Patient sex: F
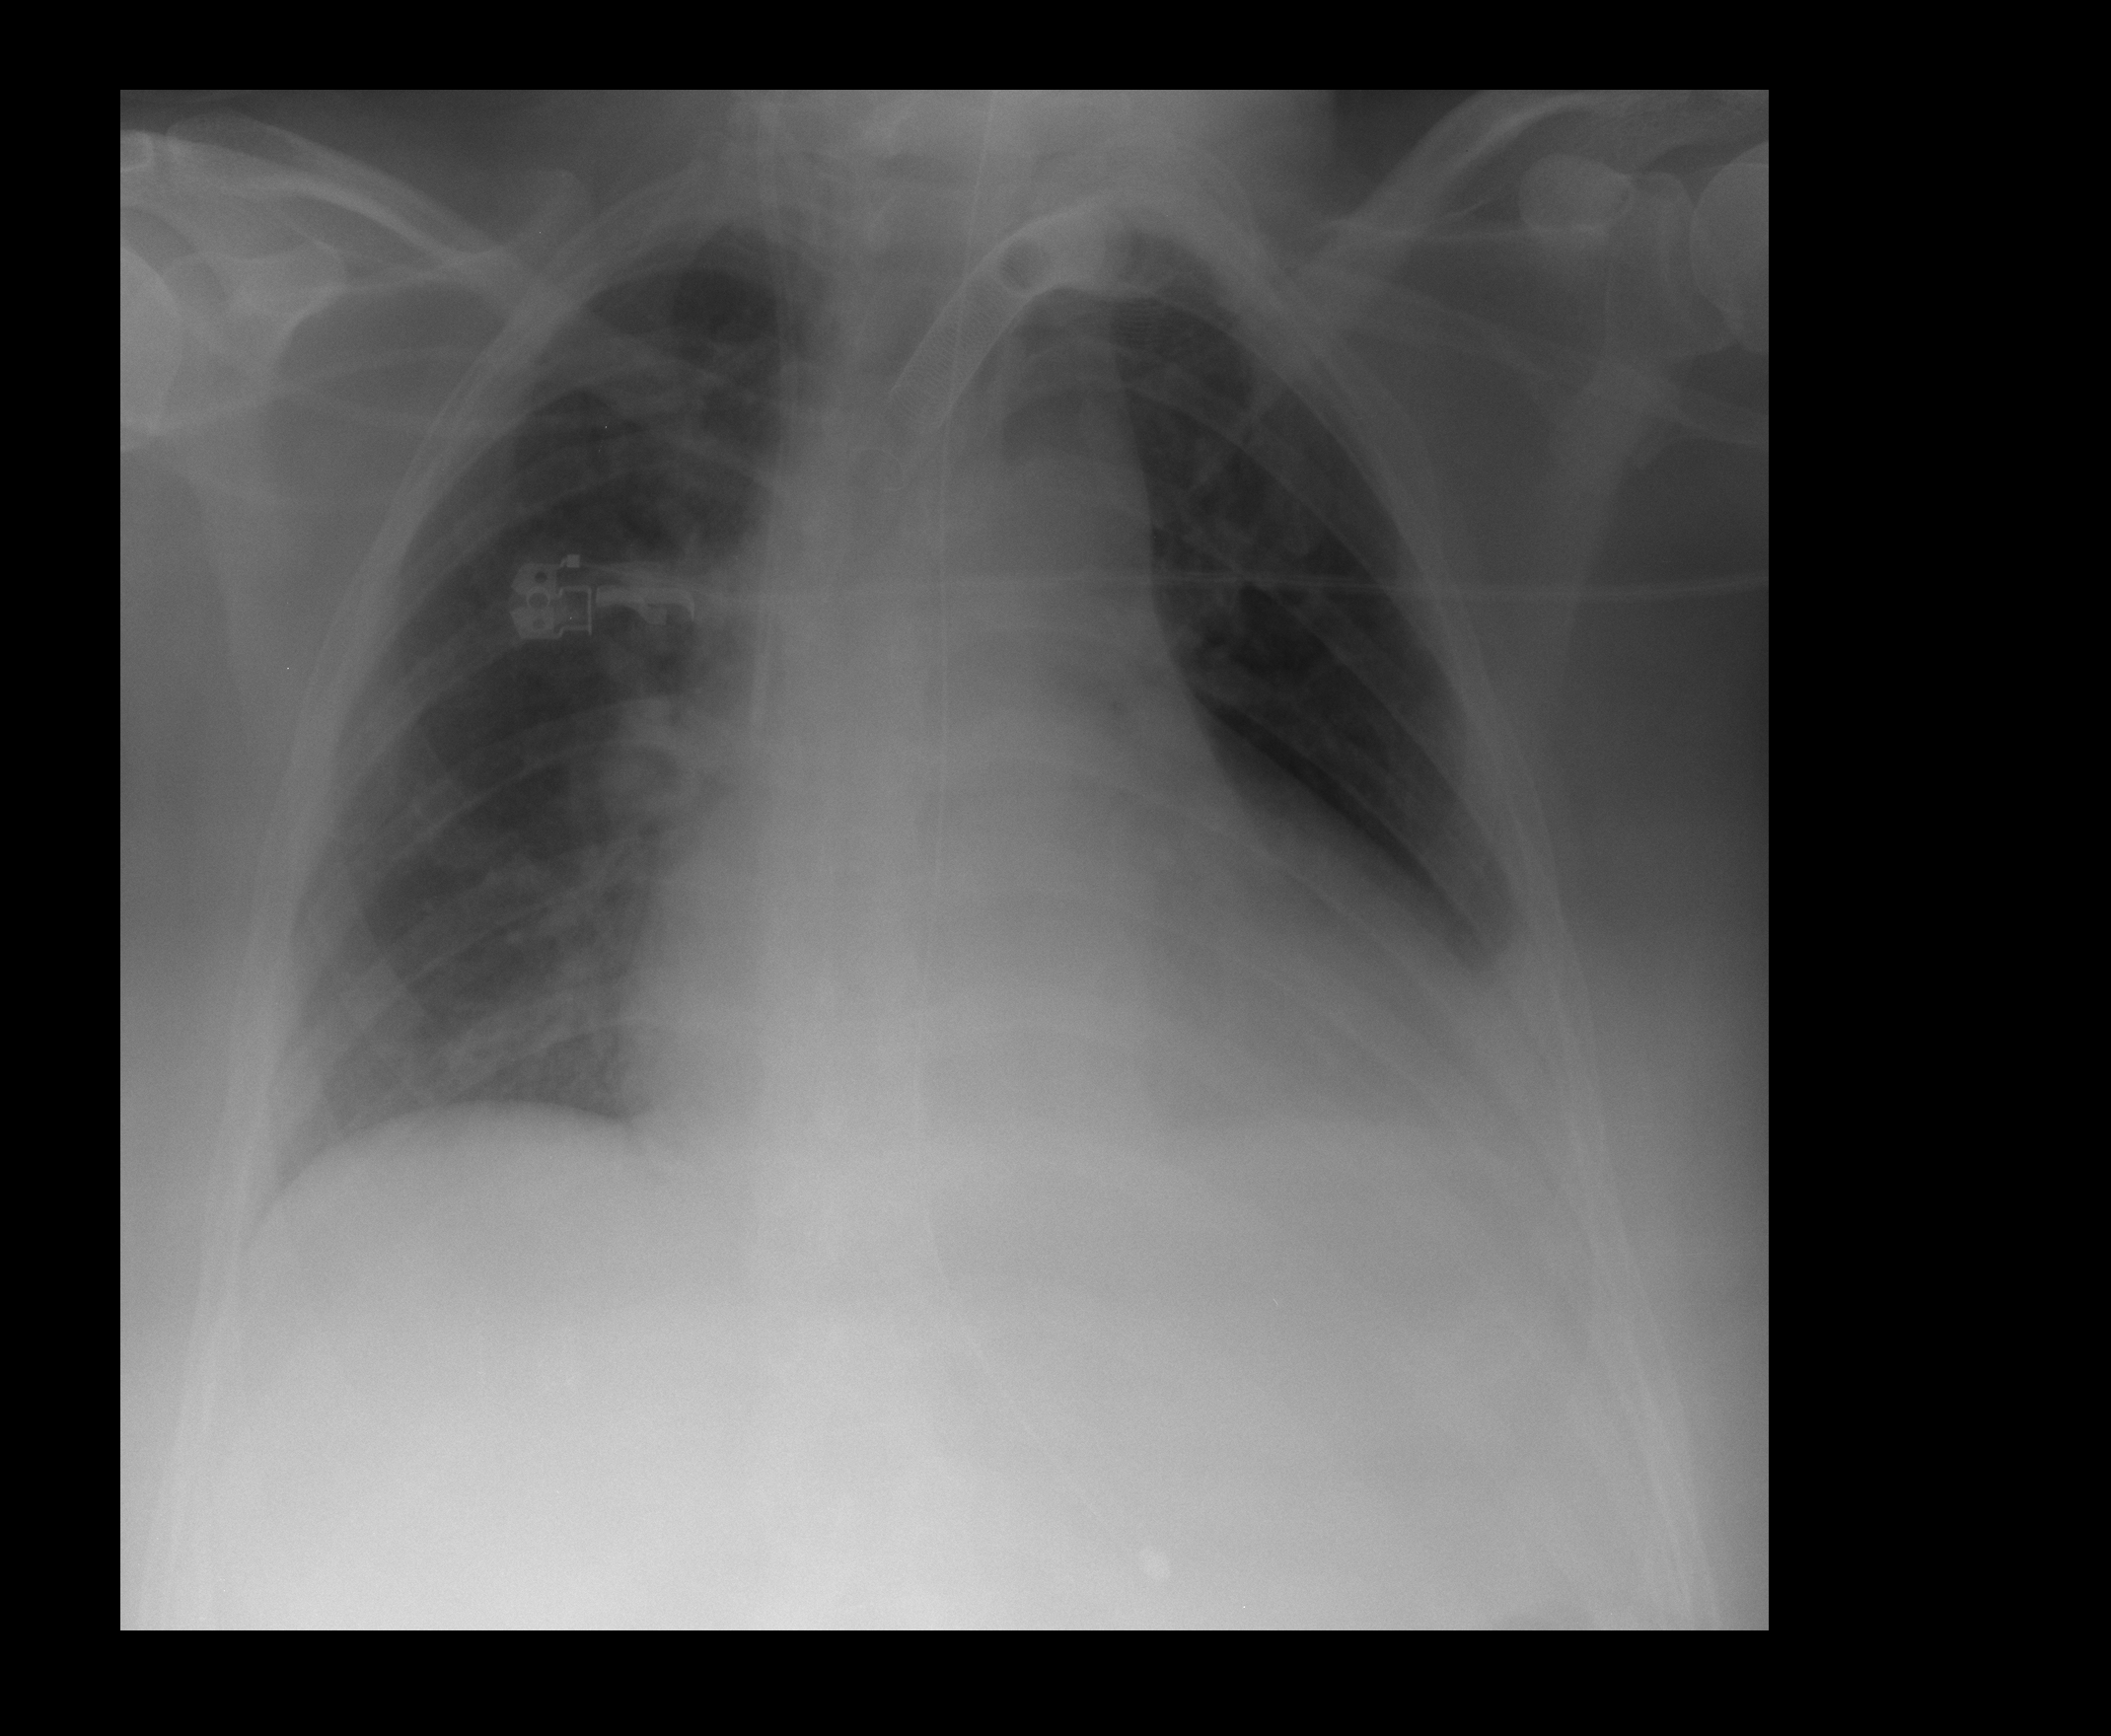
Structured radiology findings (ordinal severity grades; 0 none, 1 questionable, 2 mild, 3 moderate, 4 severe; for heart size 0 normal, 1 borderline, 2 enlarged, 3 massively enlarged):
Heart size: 2
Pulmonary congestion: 2
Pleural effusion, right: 0
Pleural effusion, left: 2
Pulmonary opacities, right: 1
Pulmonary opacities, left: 1
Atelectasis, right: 0
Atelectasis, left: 2